Interaction volume radius: 5 \u00c5
Interaction volume height: 15 \u00c5
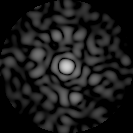
Disorder parameter: 0.8819